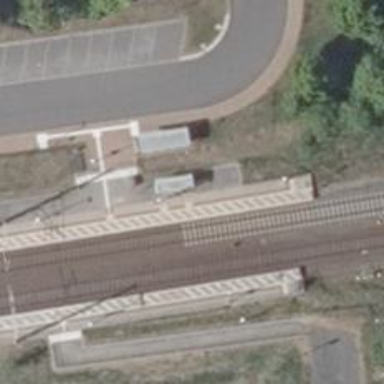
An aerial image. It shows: Shelter for public transport.